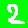
Digit: 2